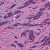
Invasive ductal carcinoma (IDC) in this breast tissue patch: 1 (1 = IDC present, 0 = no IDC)